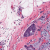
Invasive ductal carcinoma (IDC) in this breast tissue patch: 0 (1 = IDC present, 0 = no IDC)